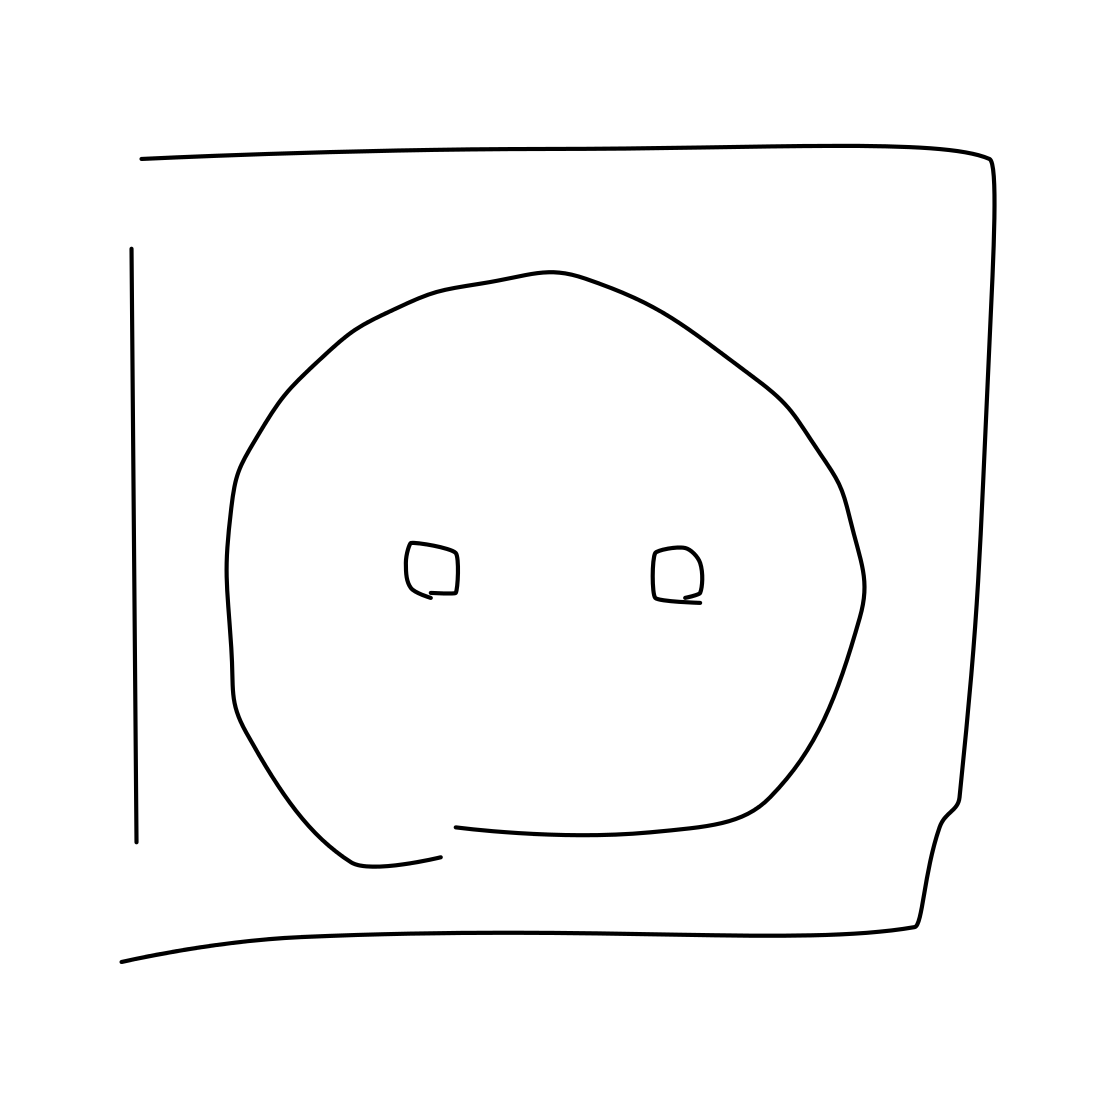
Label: power outlet